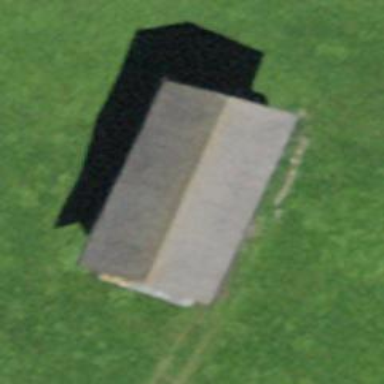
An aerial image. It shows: Building with tiled roof.